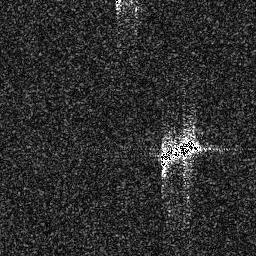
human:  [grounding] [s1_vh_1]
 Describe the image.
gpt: In the satellite image, there is  <ref>1 medium ship </ref> <box>[[60, 52, 76, 65, 0]]</box> located at center.